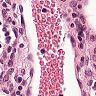
Metastatic tissue present: no